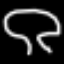
Label: mushroom